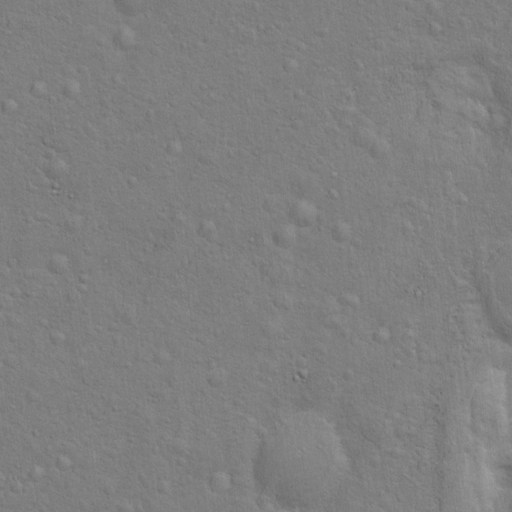
Classes present: Background, Cone